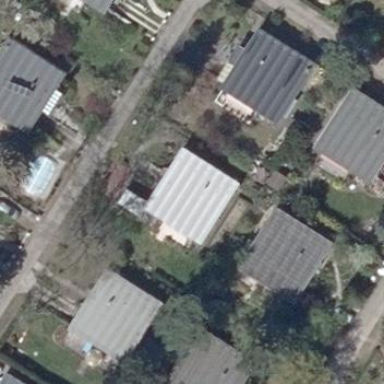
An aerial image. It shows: Detached building.